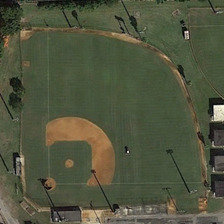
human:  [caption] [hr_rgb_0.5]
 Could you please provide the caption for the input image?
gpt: a baseball field is near several green trees and buildings .

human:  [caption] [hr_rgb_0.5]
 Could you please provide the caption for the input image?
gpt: a baseball field is near several green trees and buildings .

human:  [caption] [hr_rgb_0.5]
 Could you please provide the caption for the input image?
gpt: a baseball field is near several green trees and buildings .

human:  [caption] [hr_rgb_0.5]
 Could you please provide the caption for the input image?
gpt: a baseball field is near several green trees and buildings .

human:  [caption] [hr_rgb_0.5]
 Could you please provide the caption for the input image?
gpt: a baseball field is near several green trees and buildings .